Question: Is there anyway to make EF navigational properties unidirectional?
In the example below, I would like to remove "Customers" property from the "Orders" table.
Driver behind this is the "circular reference" error I am receiving with Telerik Grid (which tries to serialize my object for Ajax Binding).

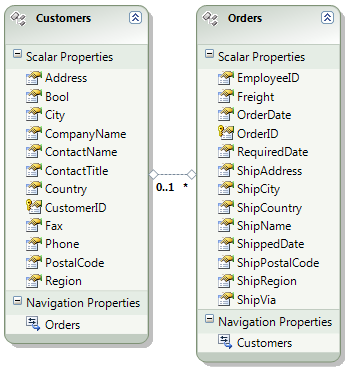
Answer: I've also run into this. Telerik has an article describing the problem and the solution <URL>
Basically instead of deleting the property, as @Akhil suggests, you set it to Private which feels a little less destructive.